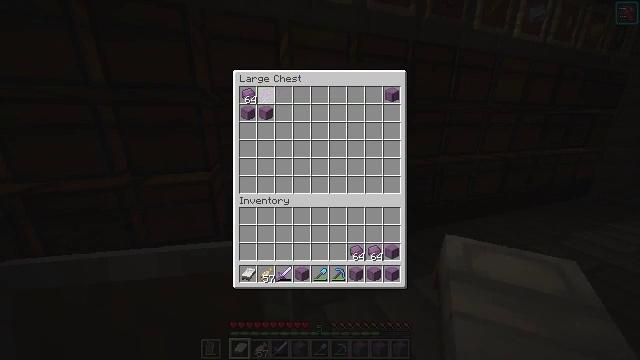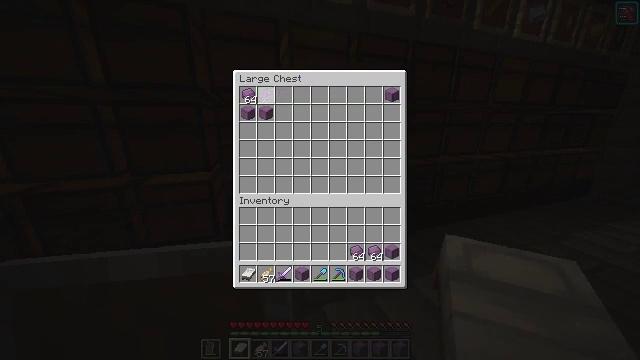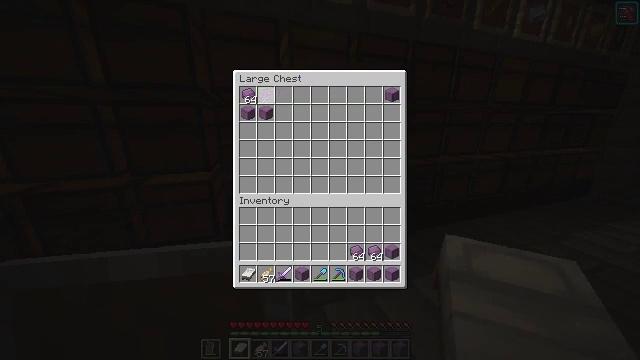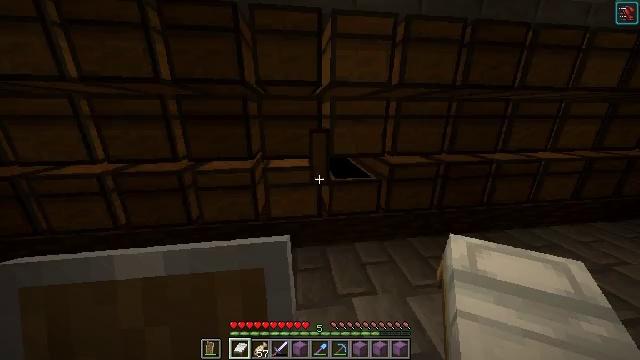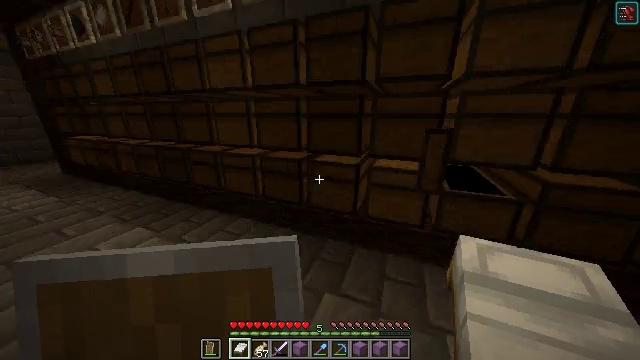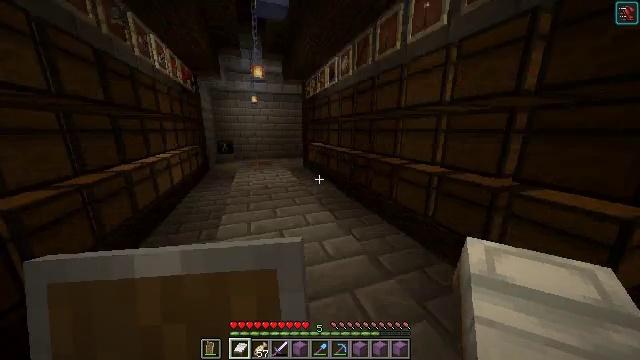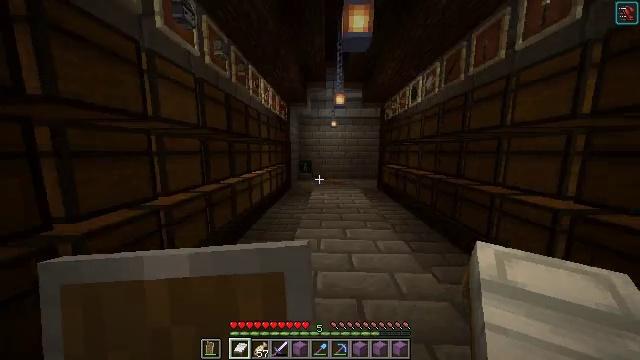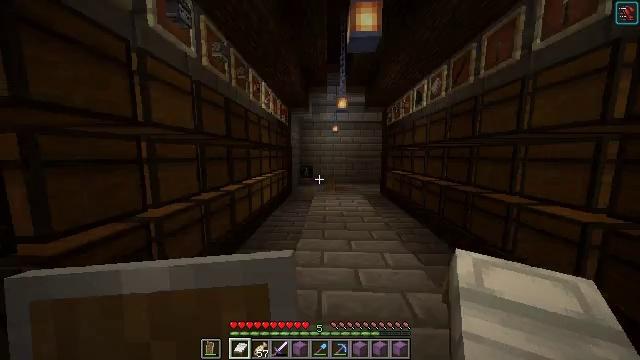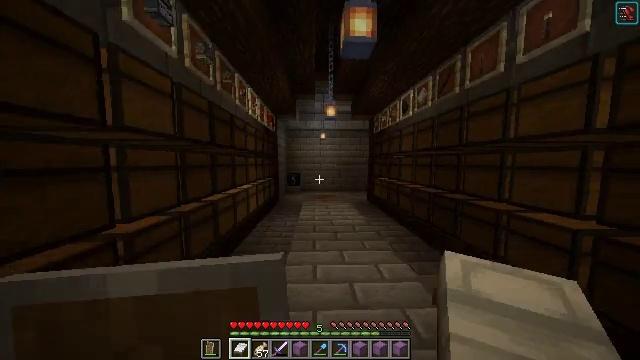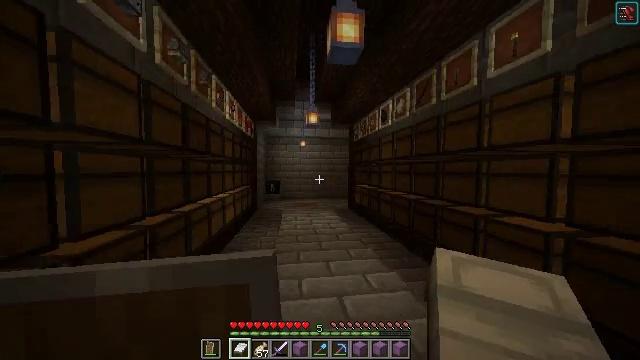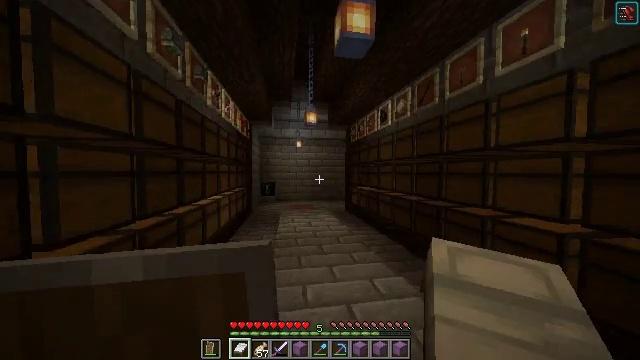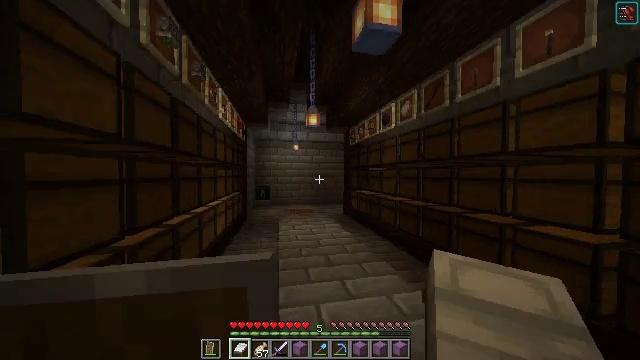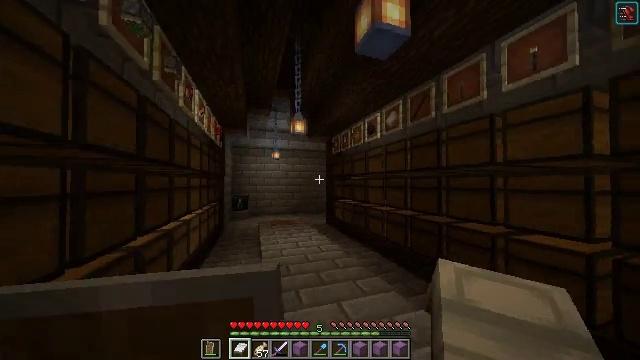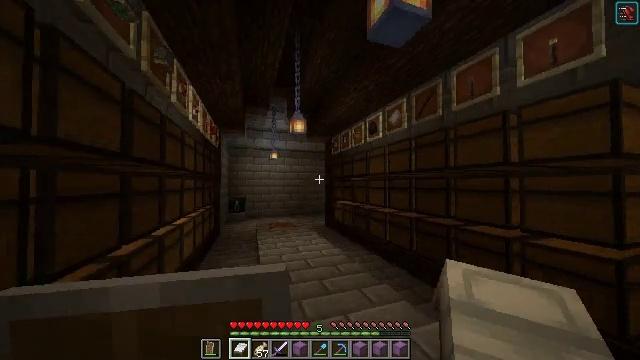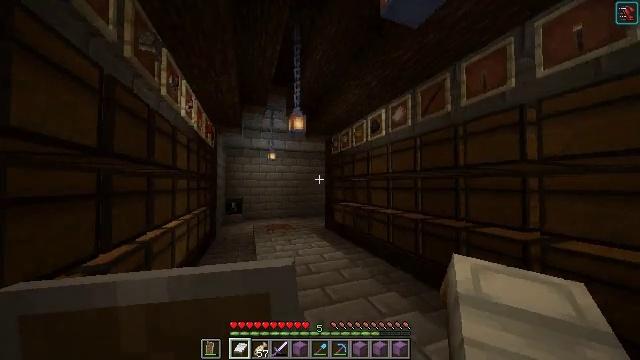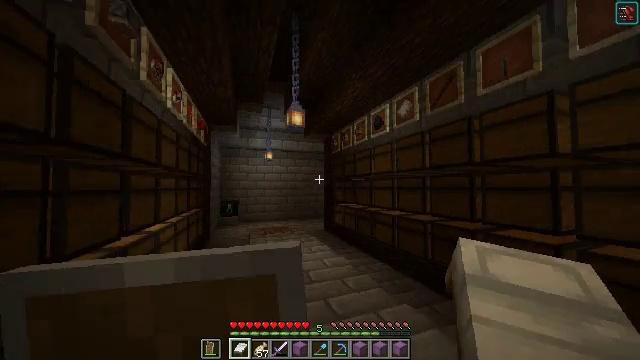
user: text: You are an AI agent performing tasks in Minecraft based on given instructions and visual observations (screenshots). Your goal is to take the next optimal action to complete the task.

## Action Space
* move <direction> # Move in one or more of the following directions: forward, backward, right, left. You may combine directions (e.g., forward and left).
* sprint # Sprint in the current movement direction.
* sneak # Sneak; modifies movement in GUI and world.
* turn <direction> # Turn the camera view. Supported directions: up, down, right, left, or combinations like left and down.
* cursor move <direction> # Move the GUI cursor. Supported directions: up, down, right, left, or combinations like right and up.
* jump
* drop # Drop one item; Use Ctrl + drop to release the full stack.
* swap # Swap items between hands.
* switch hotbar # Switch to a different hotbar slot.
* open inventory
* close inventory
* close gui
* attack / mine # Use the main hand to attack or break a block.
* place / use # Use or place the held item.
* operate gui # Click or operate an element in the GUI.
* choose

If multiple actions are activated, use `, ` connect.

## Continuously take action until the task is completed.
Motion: motion action
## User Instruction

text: Assemble a shulker box on the crafting table.
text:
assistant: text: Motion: sneak
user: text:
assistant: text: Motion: sneak
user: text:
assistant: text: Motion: sneak, cursor move left and down
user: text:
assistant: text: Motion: turn left, close gui
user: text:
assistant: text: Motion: turn left and up
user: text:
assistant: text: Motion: move forward, turn left and up
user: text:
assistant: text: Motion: move forward and move left, turn up
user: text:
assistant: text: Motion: move forward and move left, turn right and up
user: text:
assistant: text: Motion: move forward and move left, turn right and up
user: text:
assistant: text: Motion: move forward and move left, turn right
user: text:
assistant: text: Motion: move forward and move left, turn right and up
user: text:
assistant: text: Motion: move forward, turn right and up
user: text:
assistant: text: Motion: move forward
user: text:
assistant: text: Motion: move forward
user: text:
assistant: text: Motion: move forward
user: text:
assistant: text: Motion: move forward
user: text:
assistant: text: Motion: move forward
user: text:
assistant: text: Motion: move forward, turn right
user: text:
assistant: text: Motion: move forward
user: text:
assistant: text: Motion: move forward, turn right
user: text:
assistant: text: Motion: move forward and move left, turn right and down
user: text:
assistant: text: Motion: move forward and move left, turn right and down
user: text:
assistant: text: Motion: move forward and move left, turn right and down
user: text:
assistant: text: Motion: move forward and move left, turn right and down
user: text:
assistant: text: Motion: move forward and move left, turn right and down
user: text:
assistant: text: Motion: move forward, turn right and down
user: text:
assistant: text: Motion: turn right and down
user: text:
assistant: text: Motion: no_op
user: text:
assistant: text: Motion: turn left and down
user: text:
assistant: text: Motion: turn left